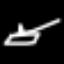
Label: airplane